Interaction volume radius: 5 \u00c5
Interaction volume height: 15 \u00c5
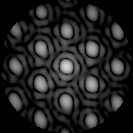
Disorder parameter: 0.1914